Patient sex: M
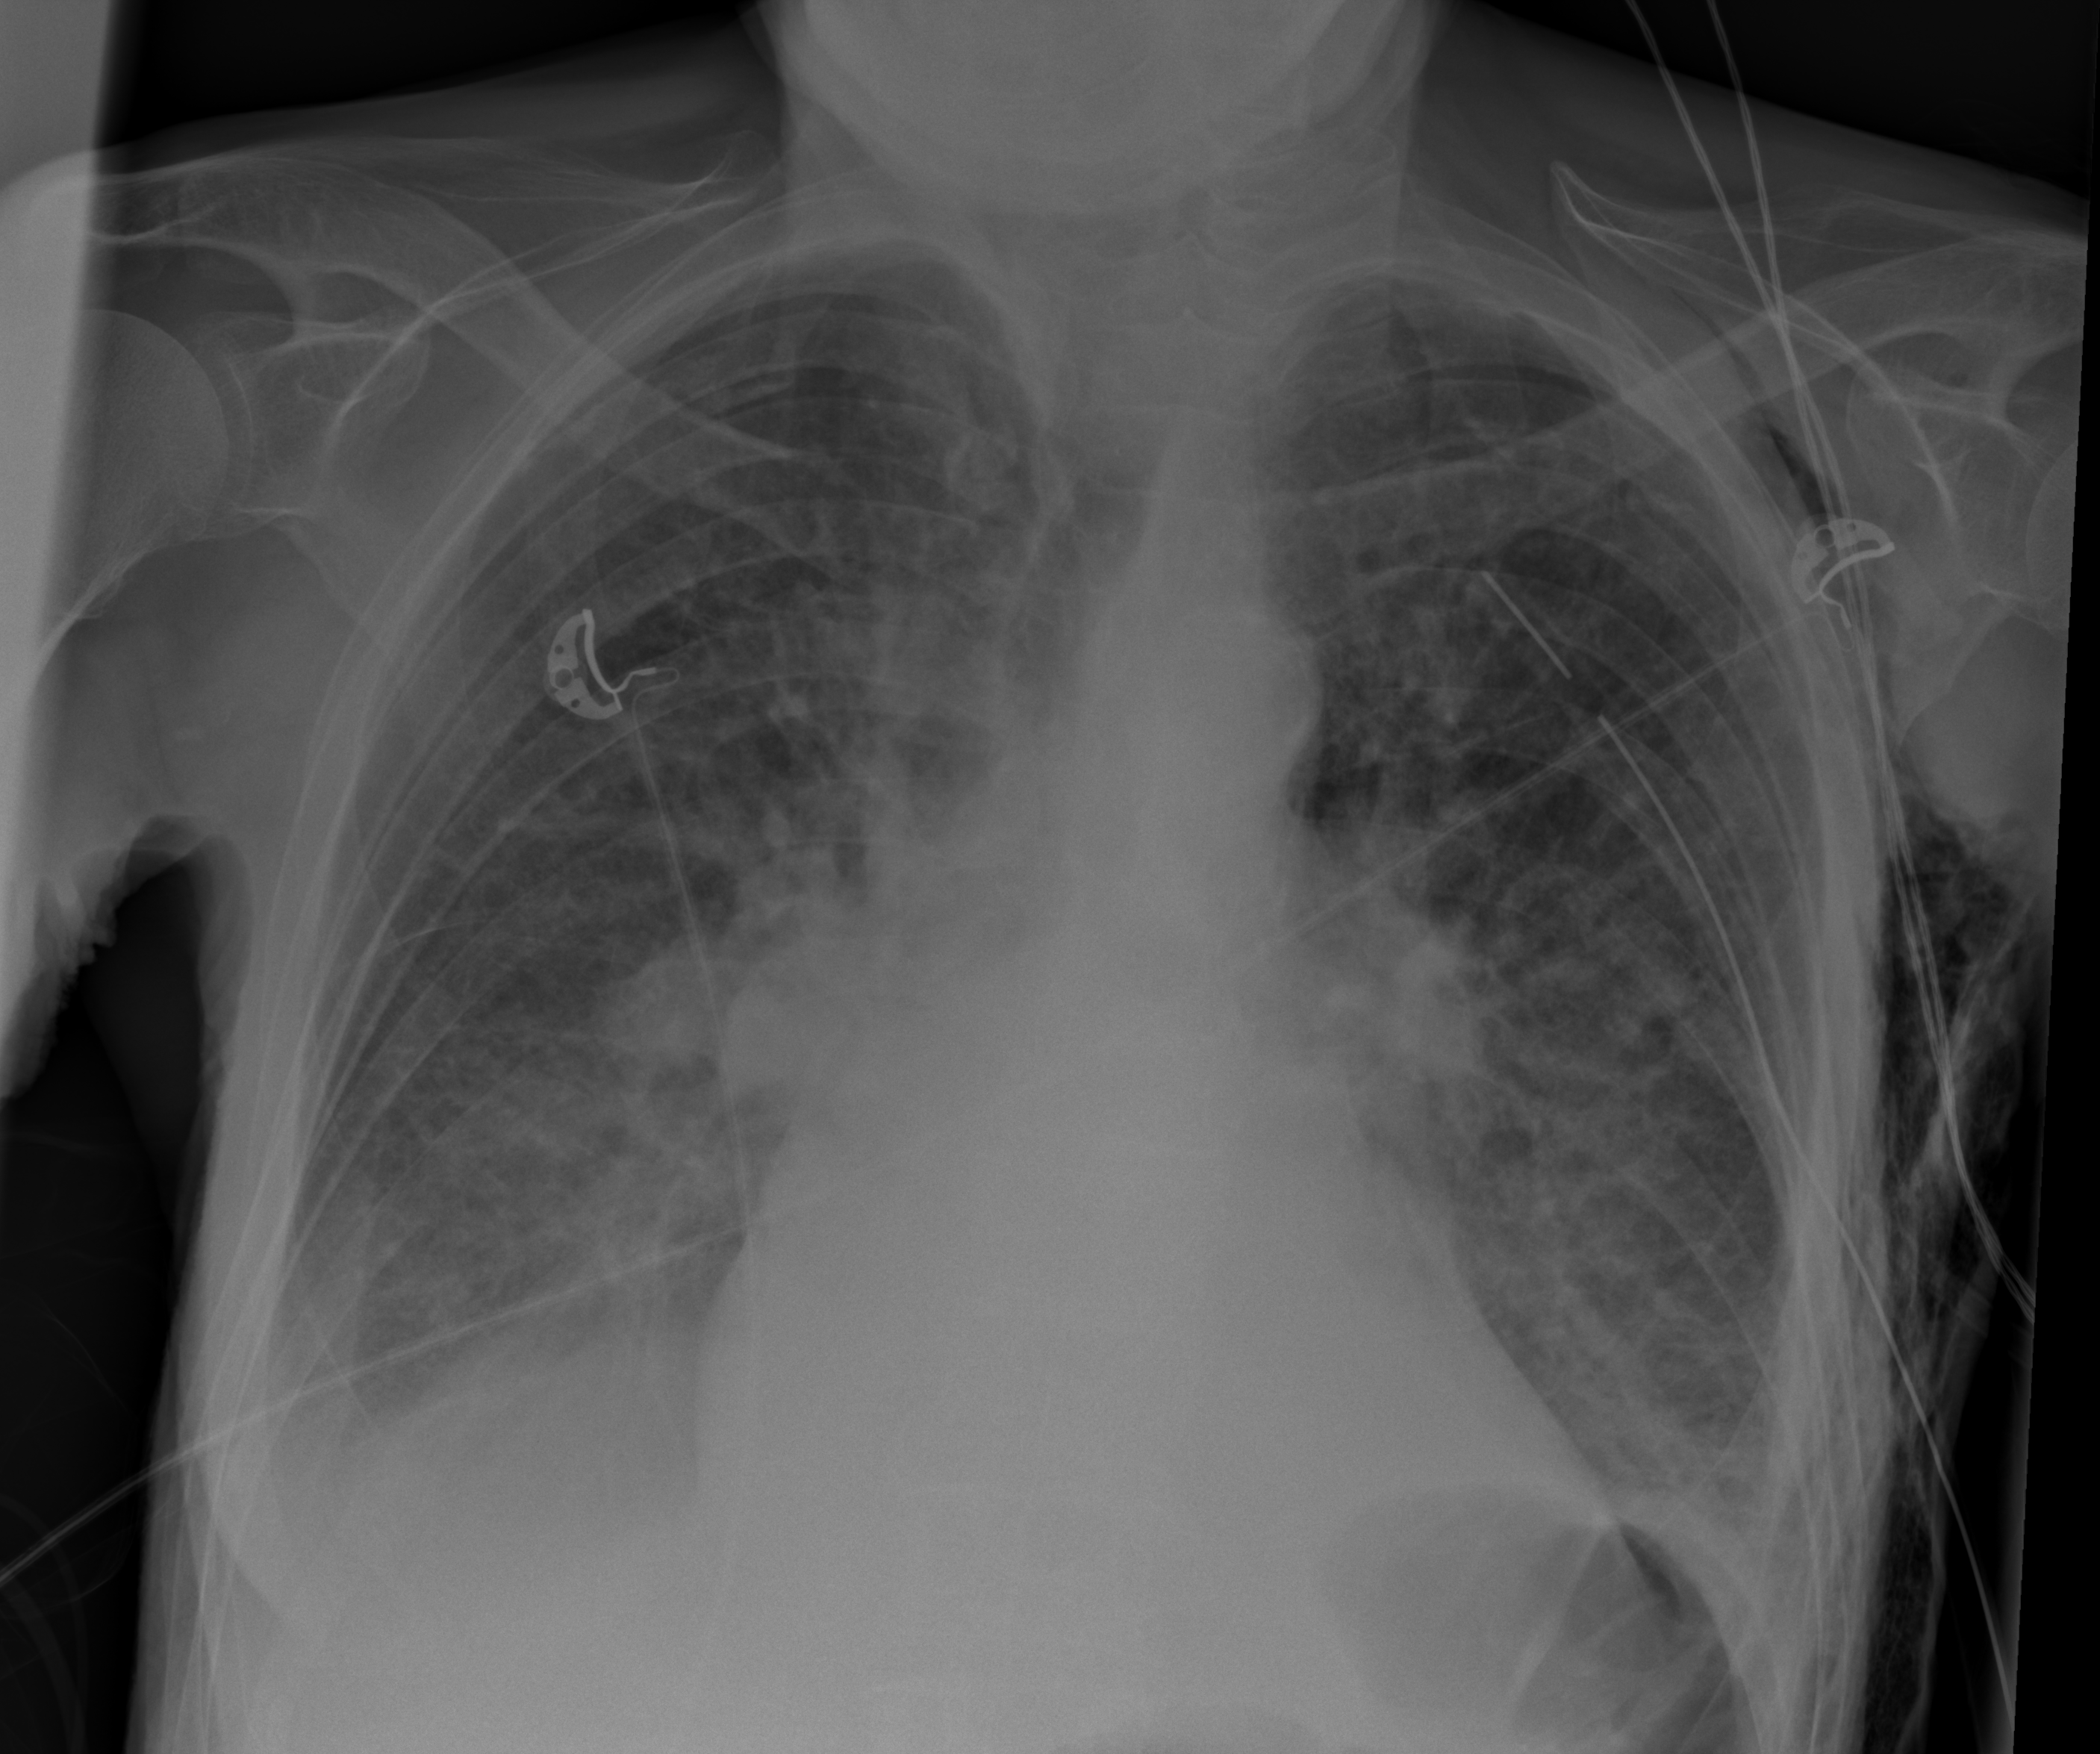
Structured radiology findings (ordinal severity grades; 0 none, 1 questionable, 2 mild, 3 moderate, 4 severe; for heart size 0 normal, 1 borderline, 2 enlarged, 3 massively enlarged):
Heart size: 1
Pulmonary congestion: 3
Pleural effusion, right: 3
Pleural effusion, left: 2
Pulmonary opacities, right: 3
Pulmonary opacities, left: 2
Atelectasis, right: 3
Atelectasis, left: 2